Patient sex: M
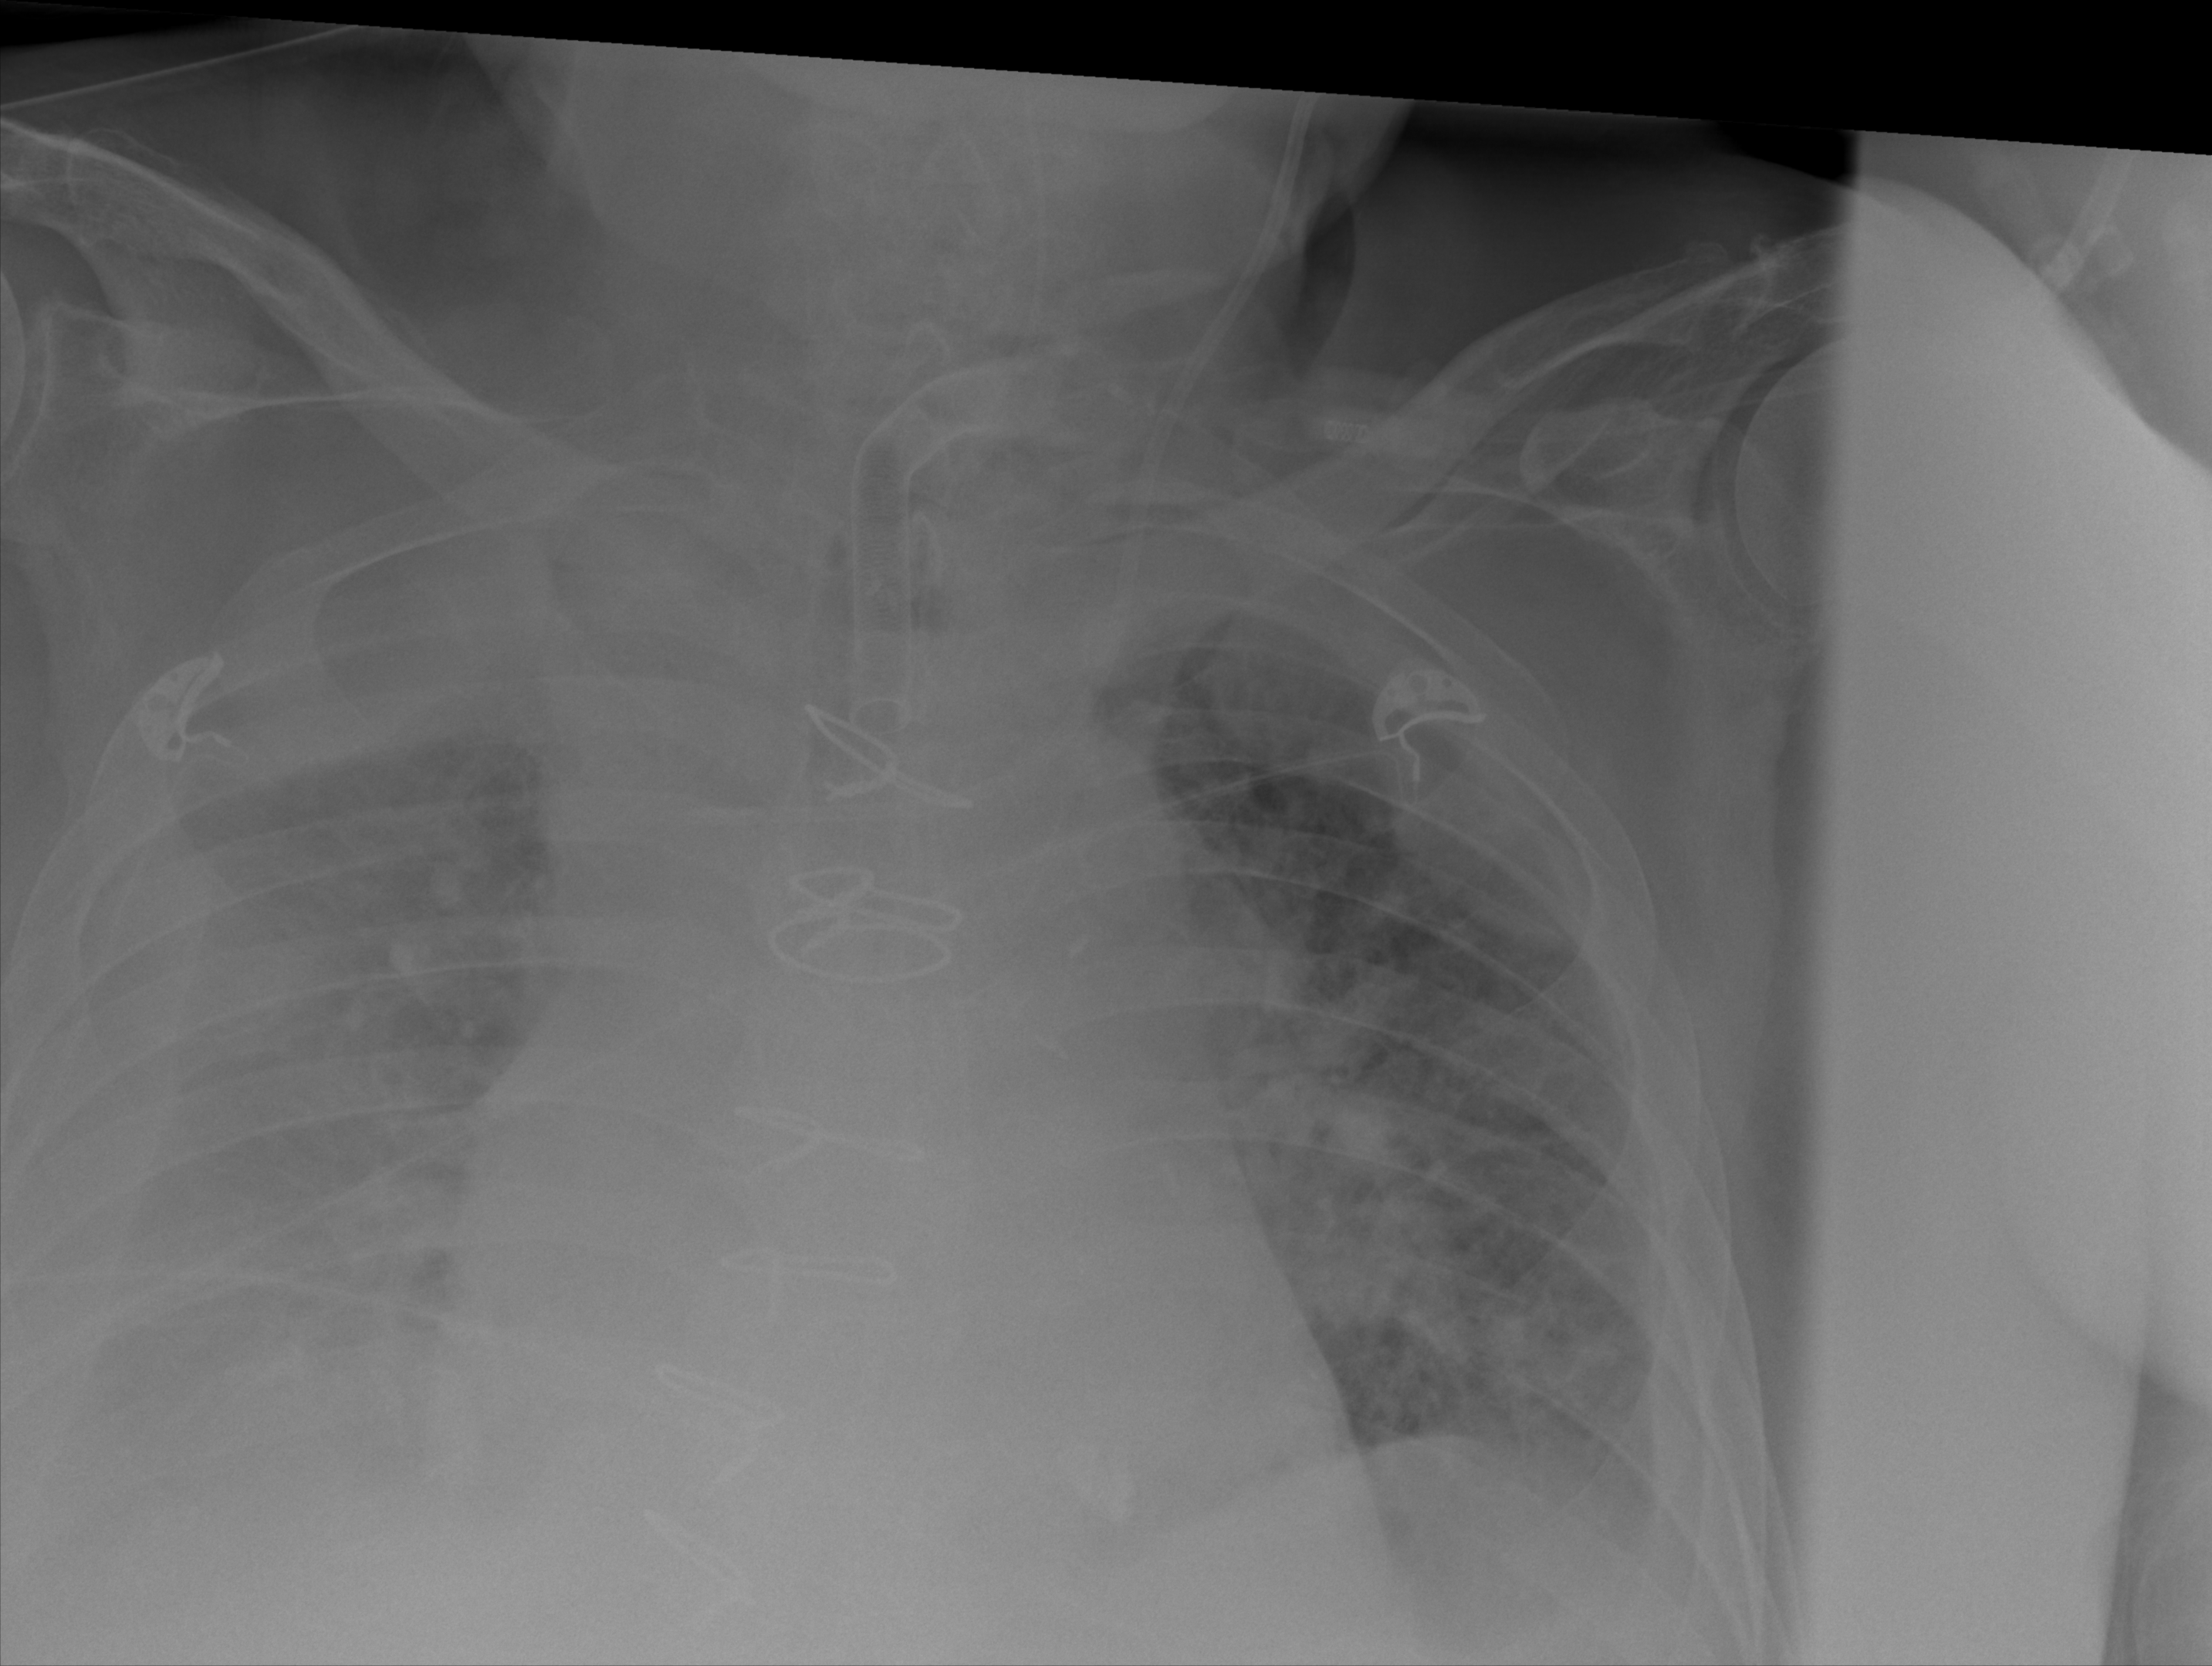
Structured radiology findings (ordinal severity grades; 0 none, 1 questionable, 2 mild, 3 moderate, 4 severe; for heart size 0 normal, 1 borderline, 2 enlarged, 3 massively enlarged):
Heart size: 2
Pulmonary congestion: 3
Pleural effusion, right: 3
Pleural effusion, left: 2
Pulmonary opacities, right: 2
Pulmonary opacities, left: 2
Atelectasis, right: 2
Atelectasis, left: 2